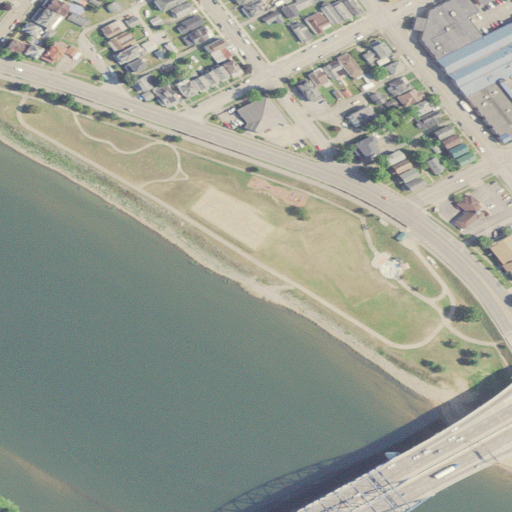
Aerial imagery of island in West Virginia named Magic Island containing medium intensity development, open water, high intensity development, low intensity development, and open development